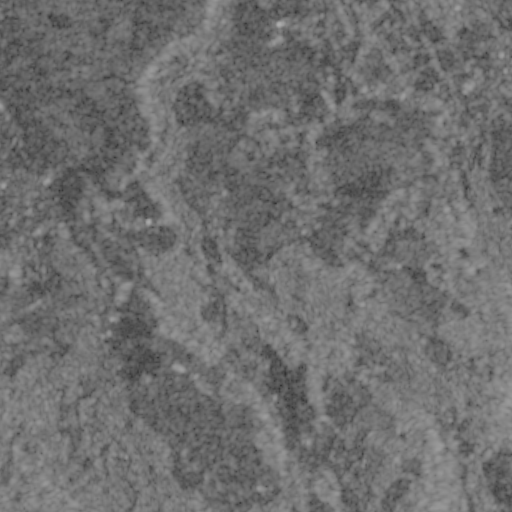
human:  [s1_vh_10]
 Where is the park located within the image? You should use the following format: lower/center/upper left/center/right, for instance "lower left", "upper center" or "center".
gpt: The park is located in the center right of the image.
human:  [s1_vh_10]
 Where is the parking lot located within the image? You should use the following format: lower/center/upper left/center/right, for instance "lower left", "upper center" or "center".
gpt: The parking lot is located in the center left of the image.
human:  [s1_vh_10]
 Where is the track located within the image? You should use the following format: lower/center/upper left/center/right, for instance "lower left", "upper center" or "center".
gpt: There is no track in the image.

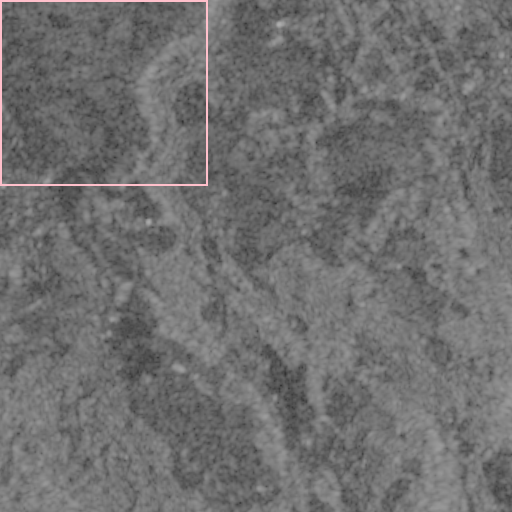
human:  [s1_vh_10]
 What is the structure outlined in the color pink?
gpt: The structure outlined in pink is a crop field.
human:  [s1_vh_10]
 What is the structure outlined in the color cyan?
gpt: There is no cyan outline.